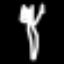
Label: fork